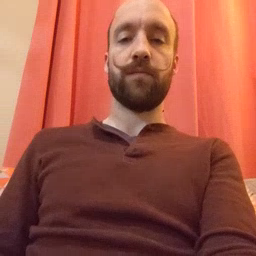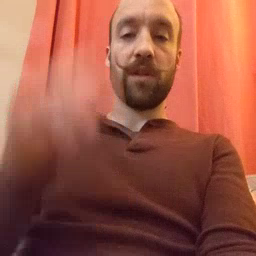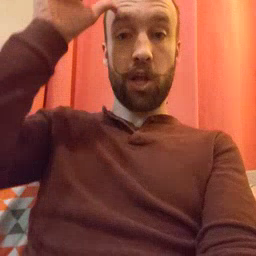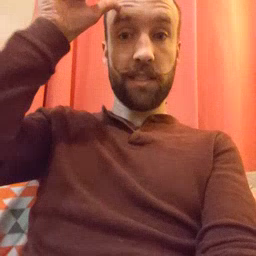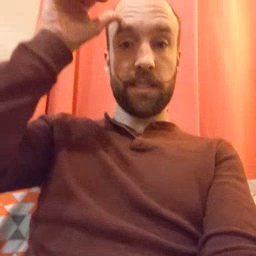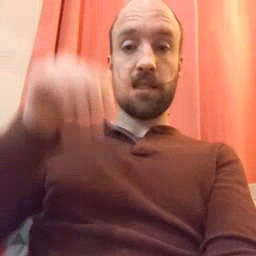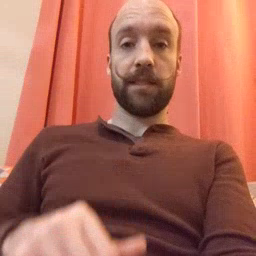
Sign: donkey